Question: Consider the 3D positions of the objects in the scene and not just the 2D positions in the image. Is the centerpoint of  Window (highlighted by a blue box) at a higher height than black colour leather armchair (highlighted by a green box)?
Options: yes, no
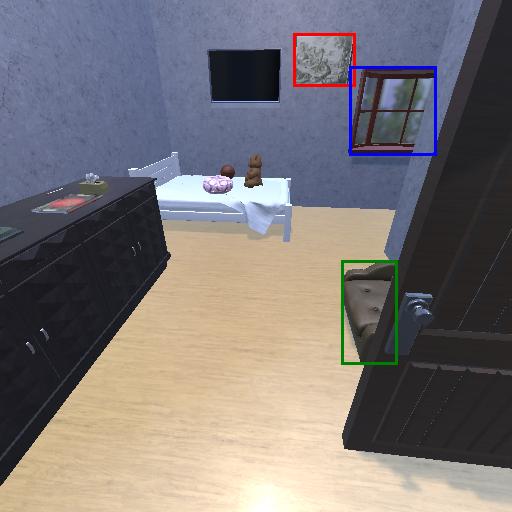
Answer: yes